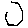
Label: hexagon